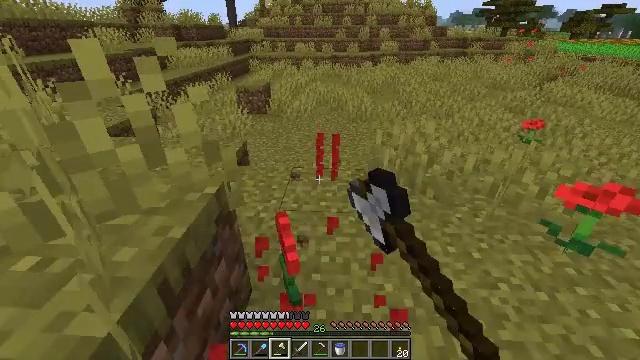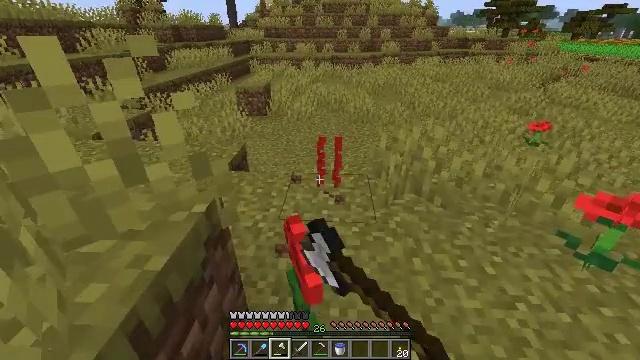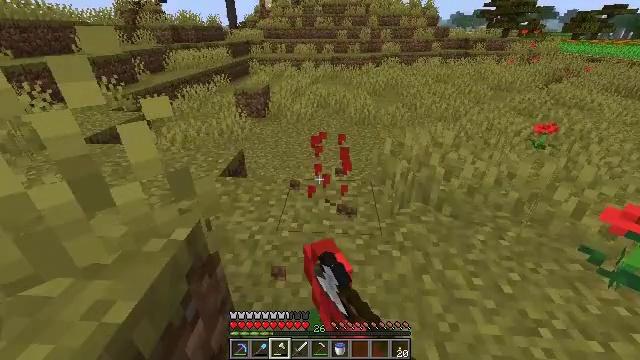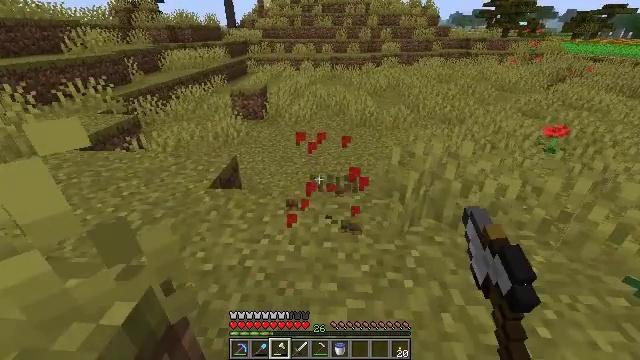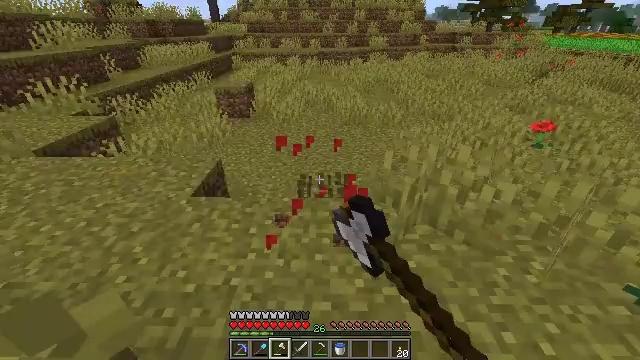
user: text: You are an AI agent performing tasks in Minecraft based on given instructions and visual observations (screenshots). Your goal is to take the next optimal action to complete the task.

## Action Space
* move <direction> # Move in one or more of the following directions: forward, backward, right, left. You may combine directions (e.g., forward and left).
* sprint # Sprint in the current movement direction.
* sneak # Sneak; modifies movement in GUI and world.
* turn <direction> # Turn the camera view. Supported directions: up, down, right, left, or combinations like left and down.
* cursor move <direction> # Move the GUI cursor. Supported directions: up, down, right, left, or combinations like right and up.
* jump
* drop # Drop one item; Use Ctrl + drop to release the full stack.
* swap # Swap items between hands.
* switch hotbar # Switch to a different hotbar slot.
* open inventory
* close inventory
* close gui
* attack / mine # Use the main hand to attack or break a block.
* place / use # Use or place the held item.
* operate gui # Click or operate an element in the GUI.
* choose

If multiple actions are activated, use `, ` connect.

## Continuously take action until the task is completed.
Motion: motion action
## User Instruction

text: Gather poppy from the ground.
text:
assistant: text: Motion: move forward, attack / mine
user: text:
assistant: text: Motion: move forward, attack / mine
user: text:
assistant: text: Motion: move forward, attack / mine
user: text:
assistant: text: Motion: move forward, turn right, attack / mine
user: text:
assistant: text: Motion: attack / mine